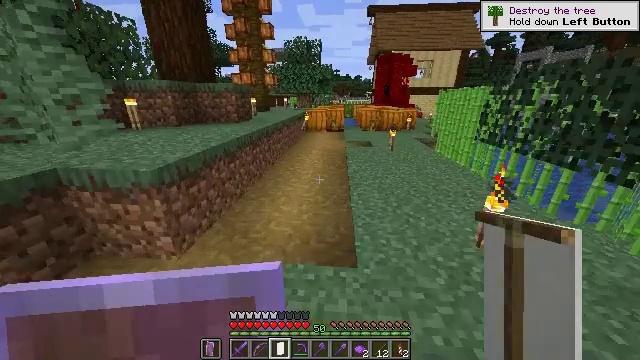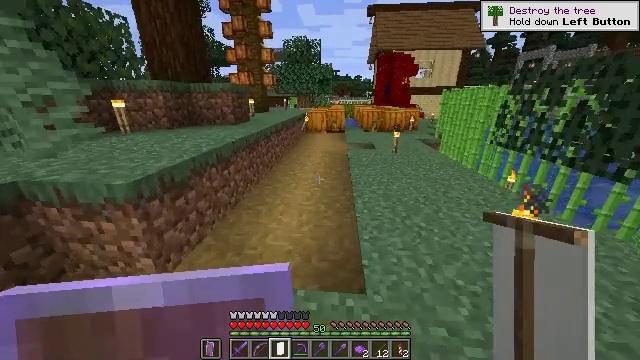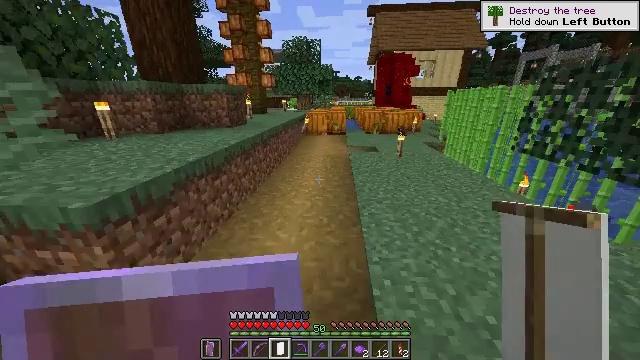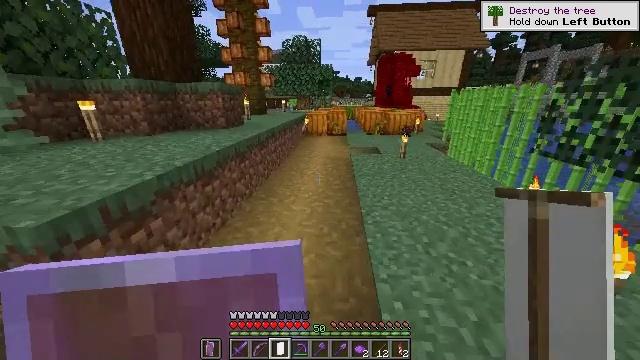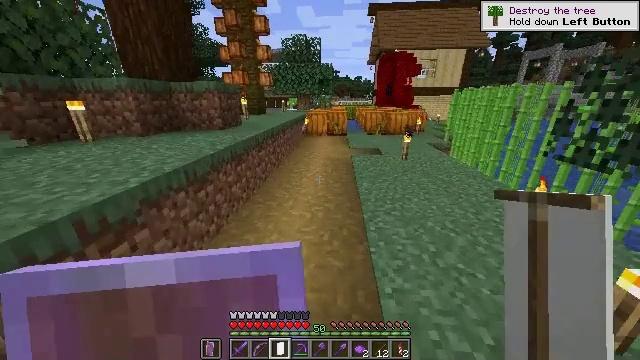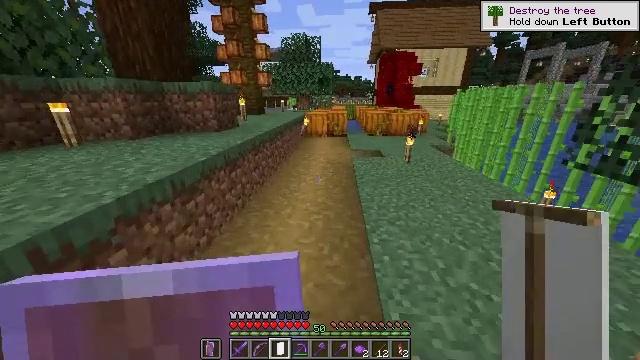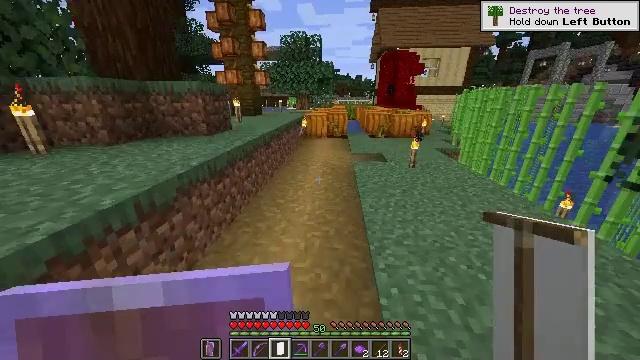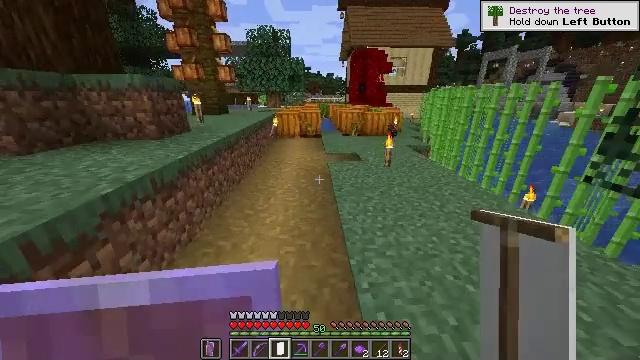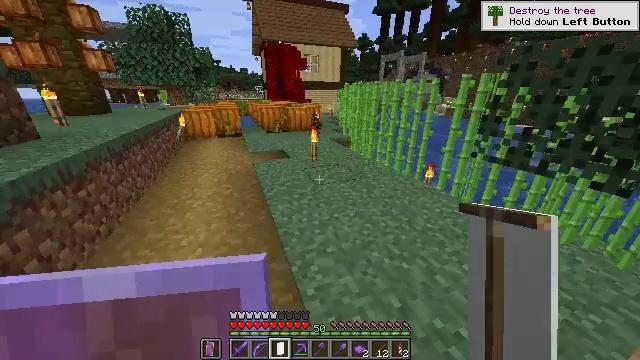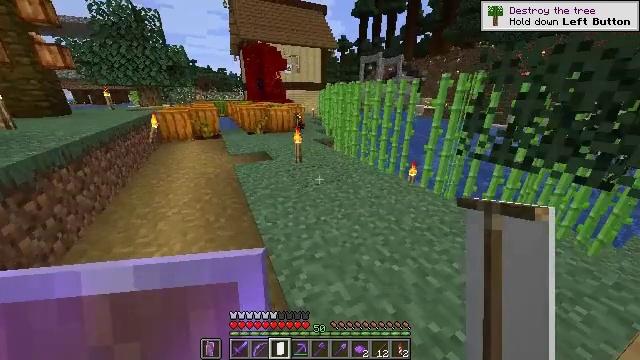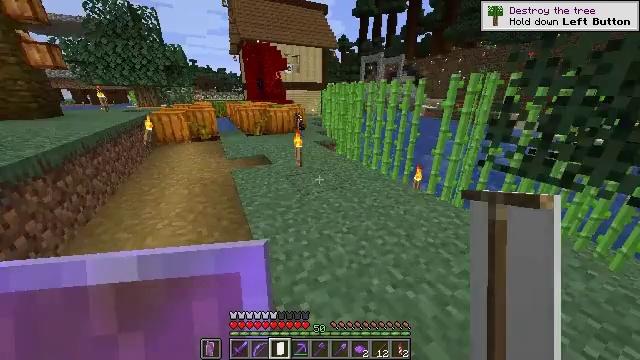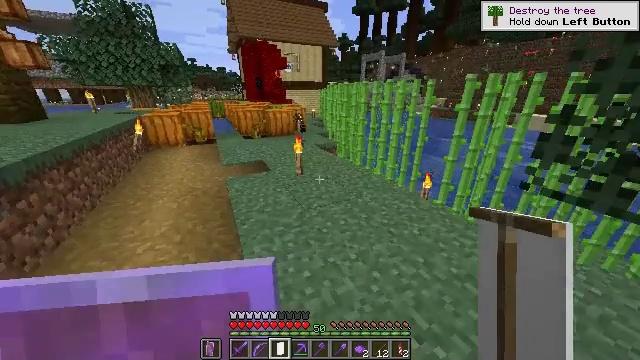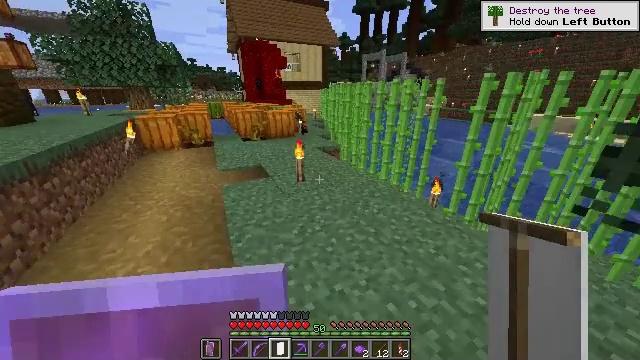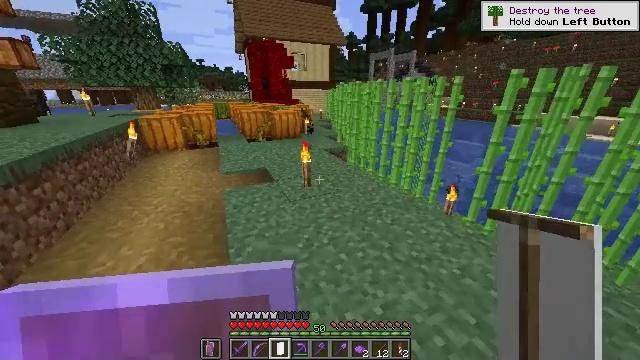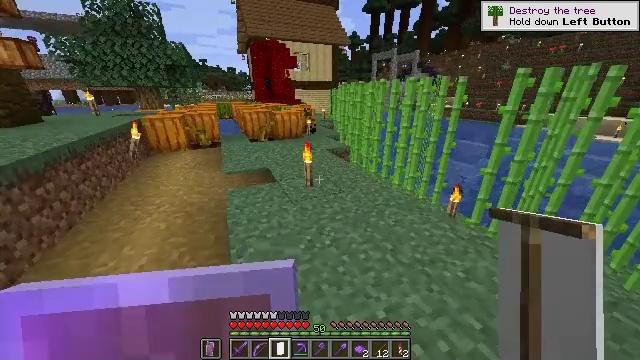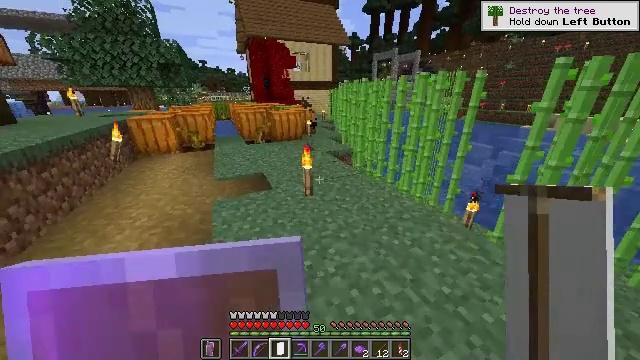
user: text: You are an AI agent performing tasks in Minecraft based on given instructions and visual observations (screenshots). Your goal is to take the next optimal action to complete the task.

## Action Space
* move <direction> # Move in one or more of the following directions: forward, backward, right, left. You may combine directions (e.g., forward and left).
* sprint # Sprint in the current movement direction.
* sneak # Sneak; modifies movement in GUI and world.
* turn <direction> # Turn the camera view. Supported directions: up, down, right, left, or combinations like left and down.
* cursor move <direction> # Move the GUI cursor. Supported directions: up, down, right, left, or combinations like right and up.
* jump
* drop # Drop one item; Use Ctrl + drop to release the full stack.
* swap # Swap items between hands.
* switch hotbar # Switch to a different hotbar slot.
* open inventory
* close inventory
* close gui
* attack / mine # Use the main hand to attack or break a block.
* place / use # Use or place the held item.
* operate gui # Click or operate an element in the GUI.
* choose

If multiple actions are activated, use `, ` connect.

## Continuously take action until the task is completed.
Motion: motion action
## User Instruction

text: Drop a white banner.
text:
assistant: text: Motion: move forward, sprint
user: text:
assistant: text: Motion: move forward, sprint
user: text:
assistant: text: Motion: move forward, sprint
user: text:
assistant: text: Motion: move forward, sprint
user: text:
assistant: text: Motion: move forward, sprint
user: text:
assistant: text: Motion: move forward, sprint
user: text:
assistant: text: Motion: move forward, sprint, turn right
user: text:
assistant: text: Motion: move forward, sprint, turn right
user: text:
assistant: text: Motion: move forward, sprint, turn right
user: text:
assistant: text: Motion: move forward, sprint
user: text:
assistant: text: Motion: move forward, sprint
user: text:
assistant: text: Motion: move forward, sprint
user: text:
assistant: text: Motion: move forward, sprint, turn left
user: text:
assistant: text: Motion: move forward, sprint
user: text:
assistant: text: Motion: move forward, sprint
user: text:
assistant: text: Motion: move forward, sprint
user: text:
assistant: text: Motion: move forward, sprint
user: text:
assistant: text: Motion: move forward, sprint
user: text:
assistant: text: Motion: move forward, sprint
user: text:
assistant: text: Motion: move forward, sprint
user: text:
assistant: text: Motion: move forward, sprint
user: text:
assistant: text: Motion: move forward, sprint
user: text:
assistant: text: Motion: move forward, sprint
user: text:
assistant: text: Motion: move forward, sprint
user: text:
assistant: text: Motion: move forward, sprint
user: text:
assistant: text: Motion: move forward, sprint
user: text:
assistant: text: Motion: move forward, sprint
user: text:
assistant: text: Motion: move forward, sprint
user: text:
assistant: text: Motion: move forward, sprint
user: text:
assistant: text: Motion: move forward, sprint